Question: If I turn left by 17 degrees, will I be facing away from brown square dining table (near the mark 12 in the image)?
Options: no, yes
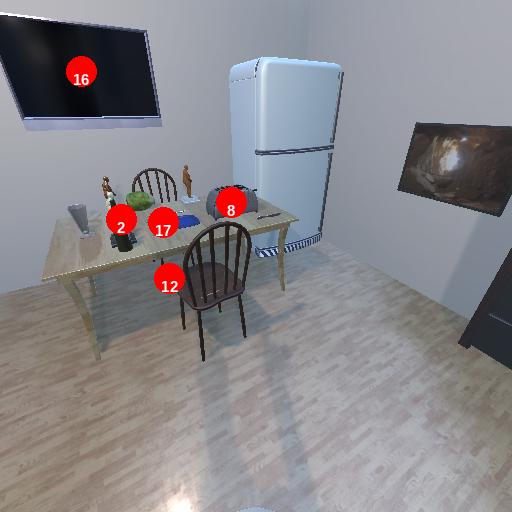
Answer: no